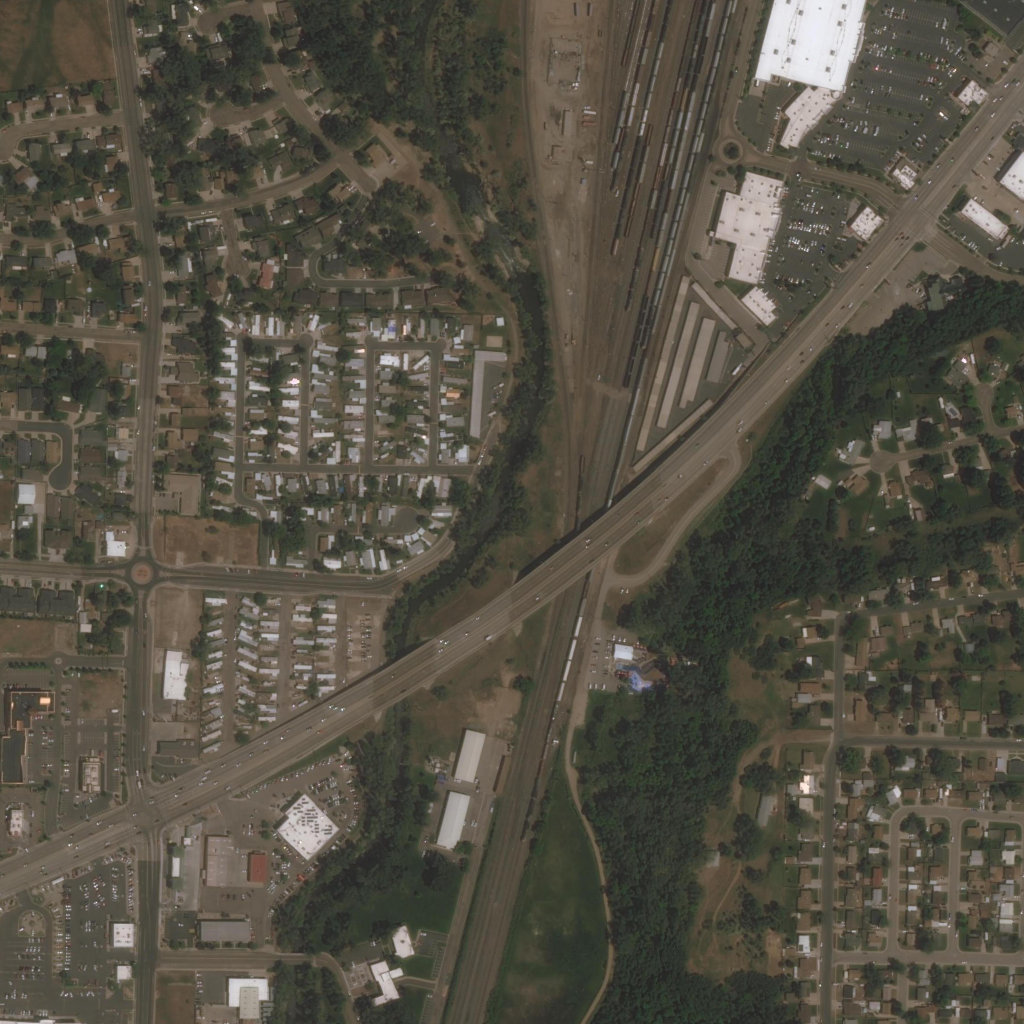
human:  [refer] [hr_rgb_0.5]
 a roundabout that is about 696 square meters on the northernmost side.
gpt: <box>[[69, 12, 72, 16, 0]]</box>